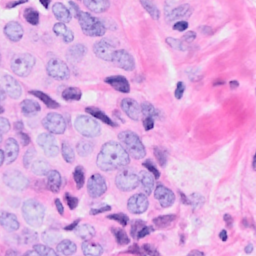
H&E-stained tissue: Breast